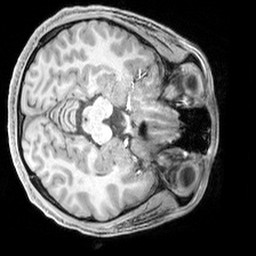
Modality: T1w
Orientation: axial
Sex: male
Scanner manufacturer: siemens
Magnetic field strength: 3 T
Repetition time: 2.3 s
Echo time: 0.00226 s